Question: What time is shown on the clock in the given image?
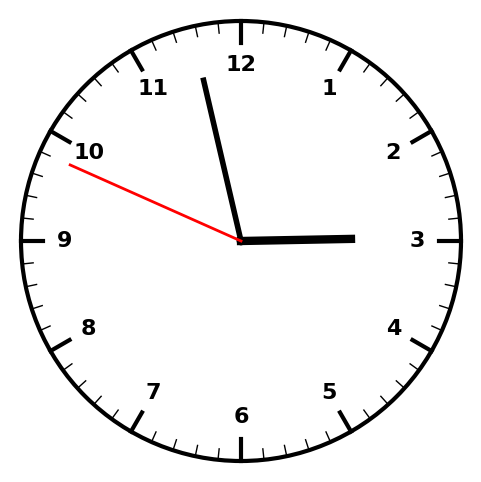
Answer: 02:57:49